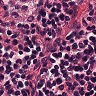
Metastatic tissue present: no